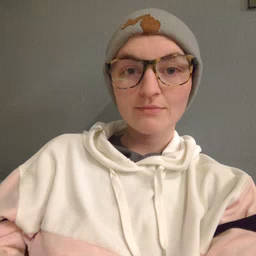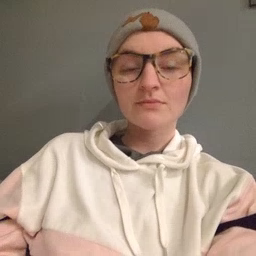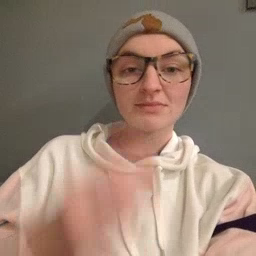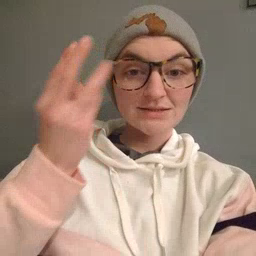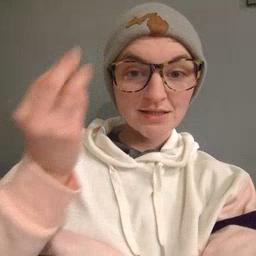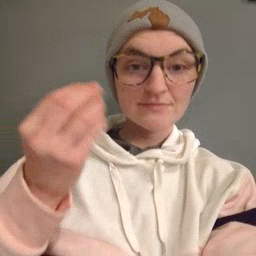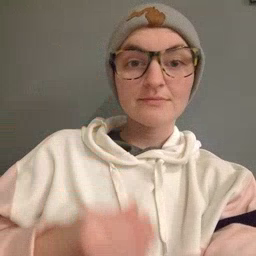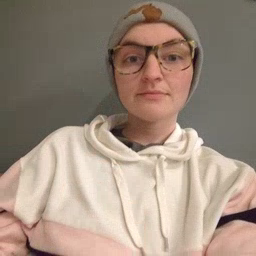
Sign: outside